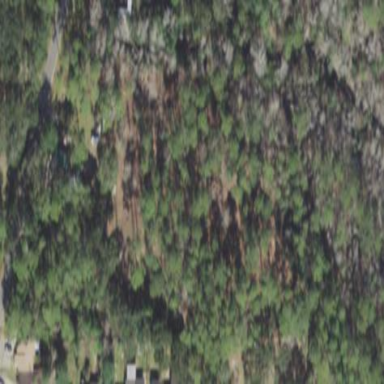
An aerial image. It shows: Mixed leaf woodland.